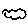
Label: cloud